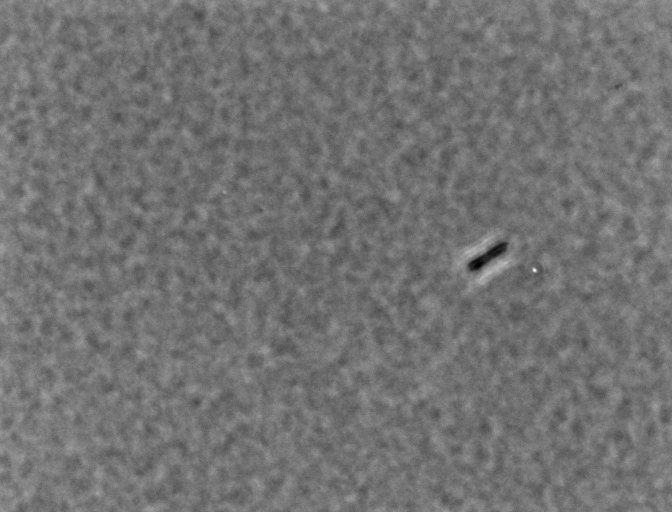
Phase contrast microscopy, 60x objective, 3 h incubation